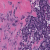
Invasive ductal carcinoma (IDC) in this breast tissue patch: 0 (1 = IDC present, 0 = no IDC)